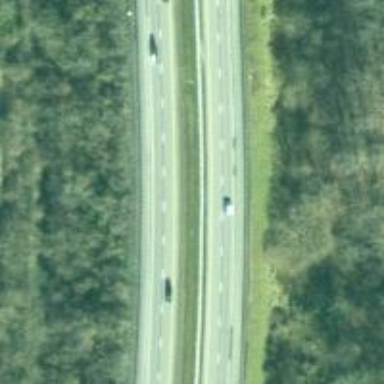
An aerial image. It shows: View of motorway.